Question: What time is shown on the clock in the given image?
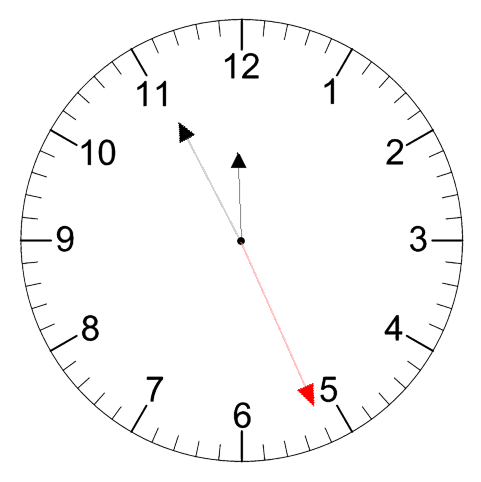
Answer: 11:55:26